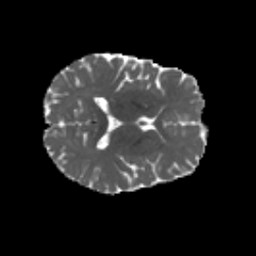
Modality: MD
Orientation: axial
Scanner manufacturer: siemens
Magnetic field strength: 3 T
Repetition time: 4.16 s
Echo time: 0.0806 s